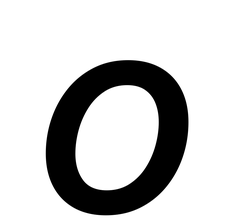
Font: Inter-Italic_Medium_Italic